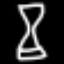
Label: hourglass